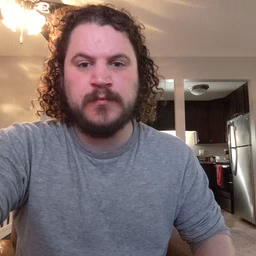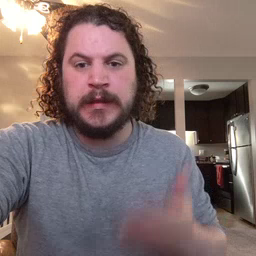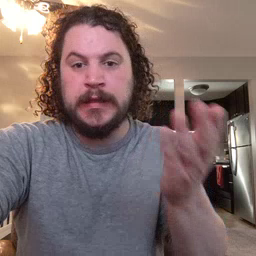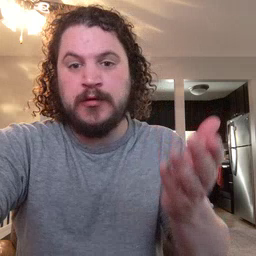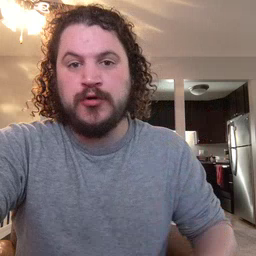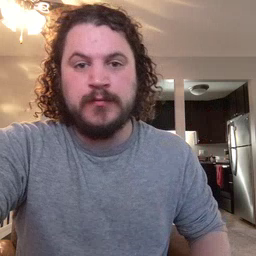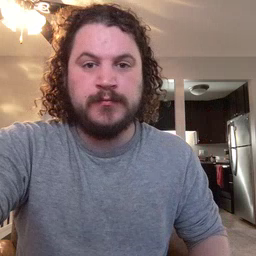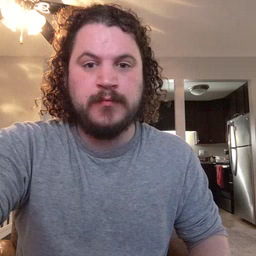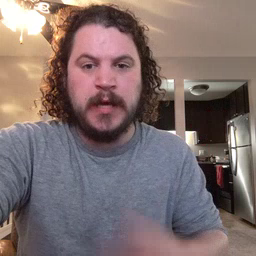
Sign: there